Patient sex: M
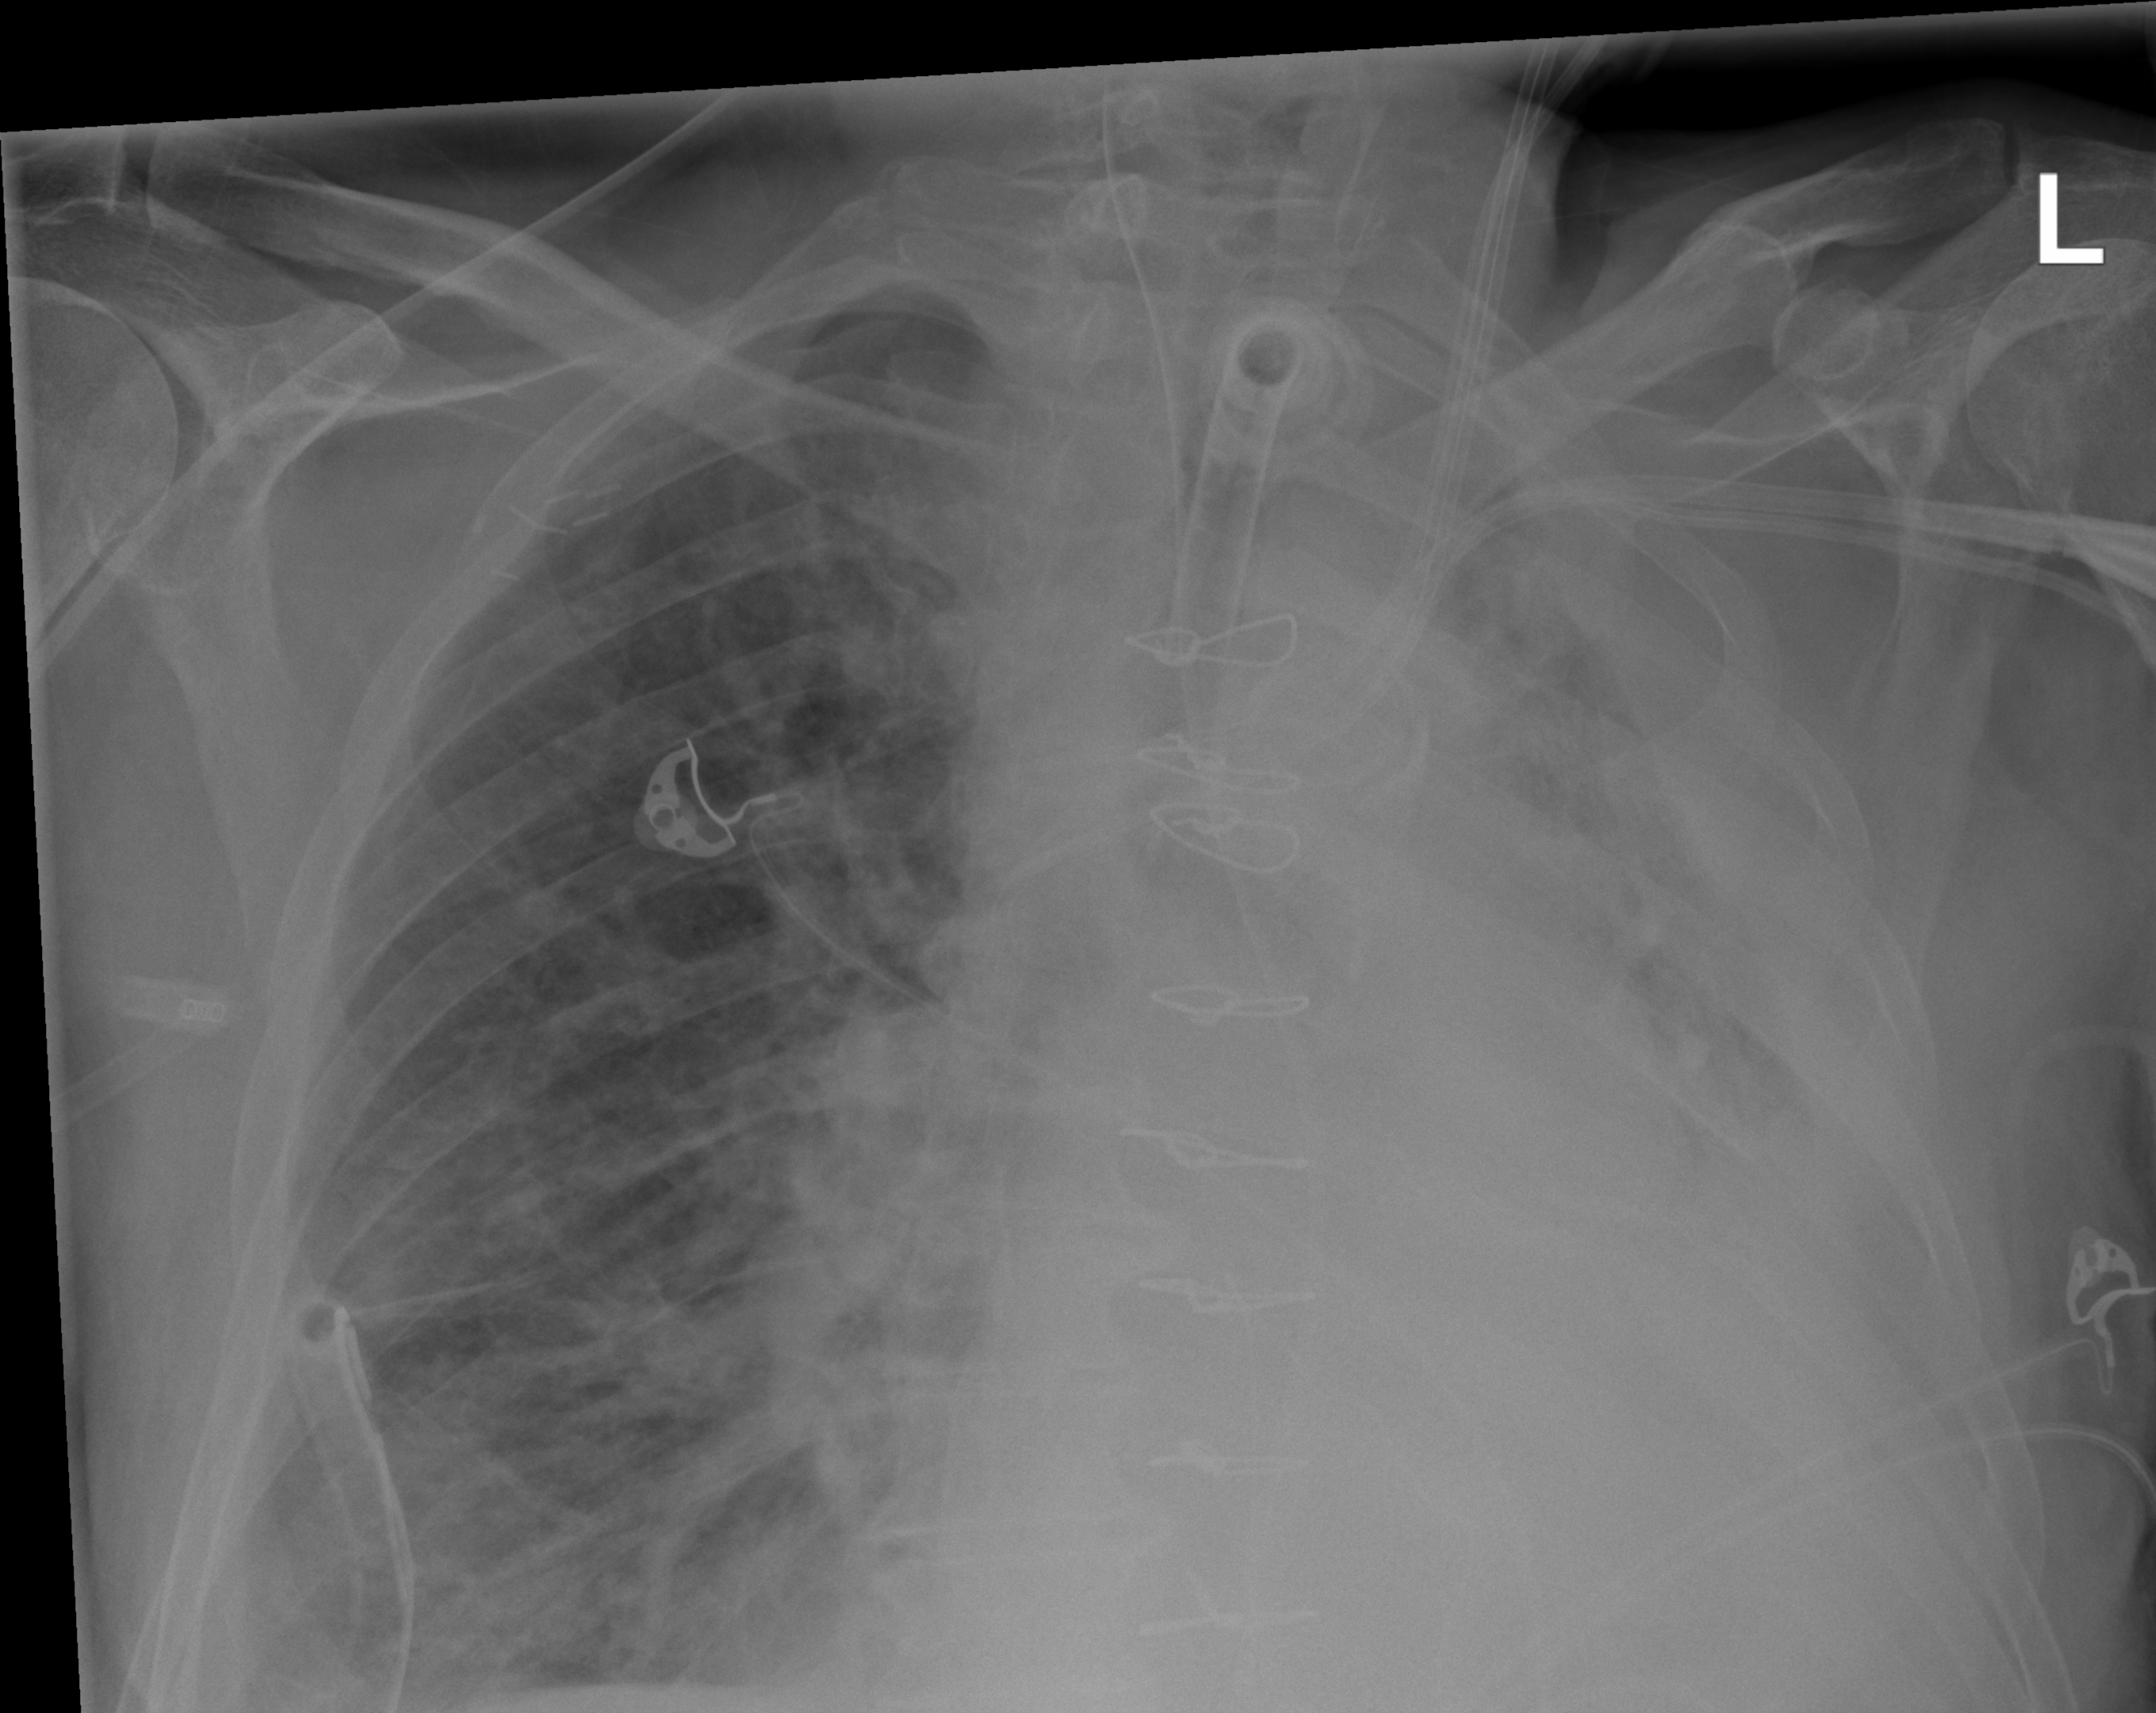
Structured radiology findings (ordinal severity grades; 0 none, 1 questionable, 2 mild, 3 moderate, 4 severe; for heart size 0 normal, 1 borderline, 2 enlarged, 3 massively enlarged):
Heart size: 2
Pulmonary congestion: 2
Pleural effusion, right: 2
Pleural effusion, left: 4
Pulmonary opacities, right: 3
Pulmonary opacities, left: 4
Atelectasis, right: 3
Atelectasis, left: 4